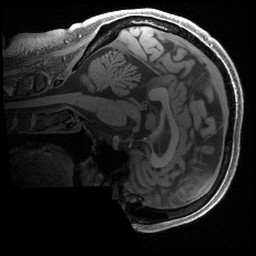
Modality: T1w
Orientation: sagittal
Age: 34
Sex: female
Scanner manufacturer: siemens
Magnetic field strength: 3 T
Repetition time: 2.4 s
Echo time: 0.00241 s